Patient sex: F
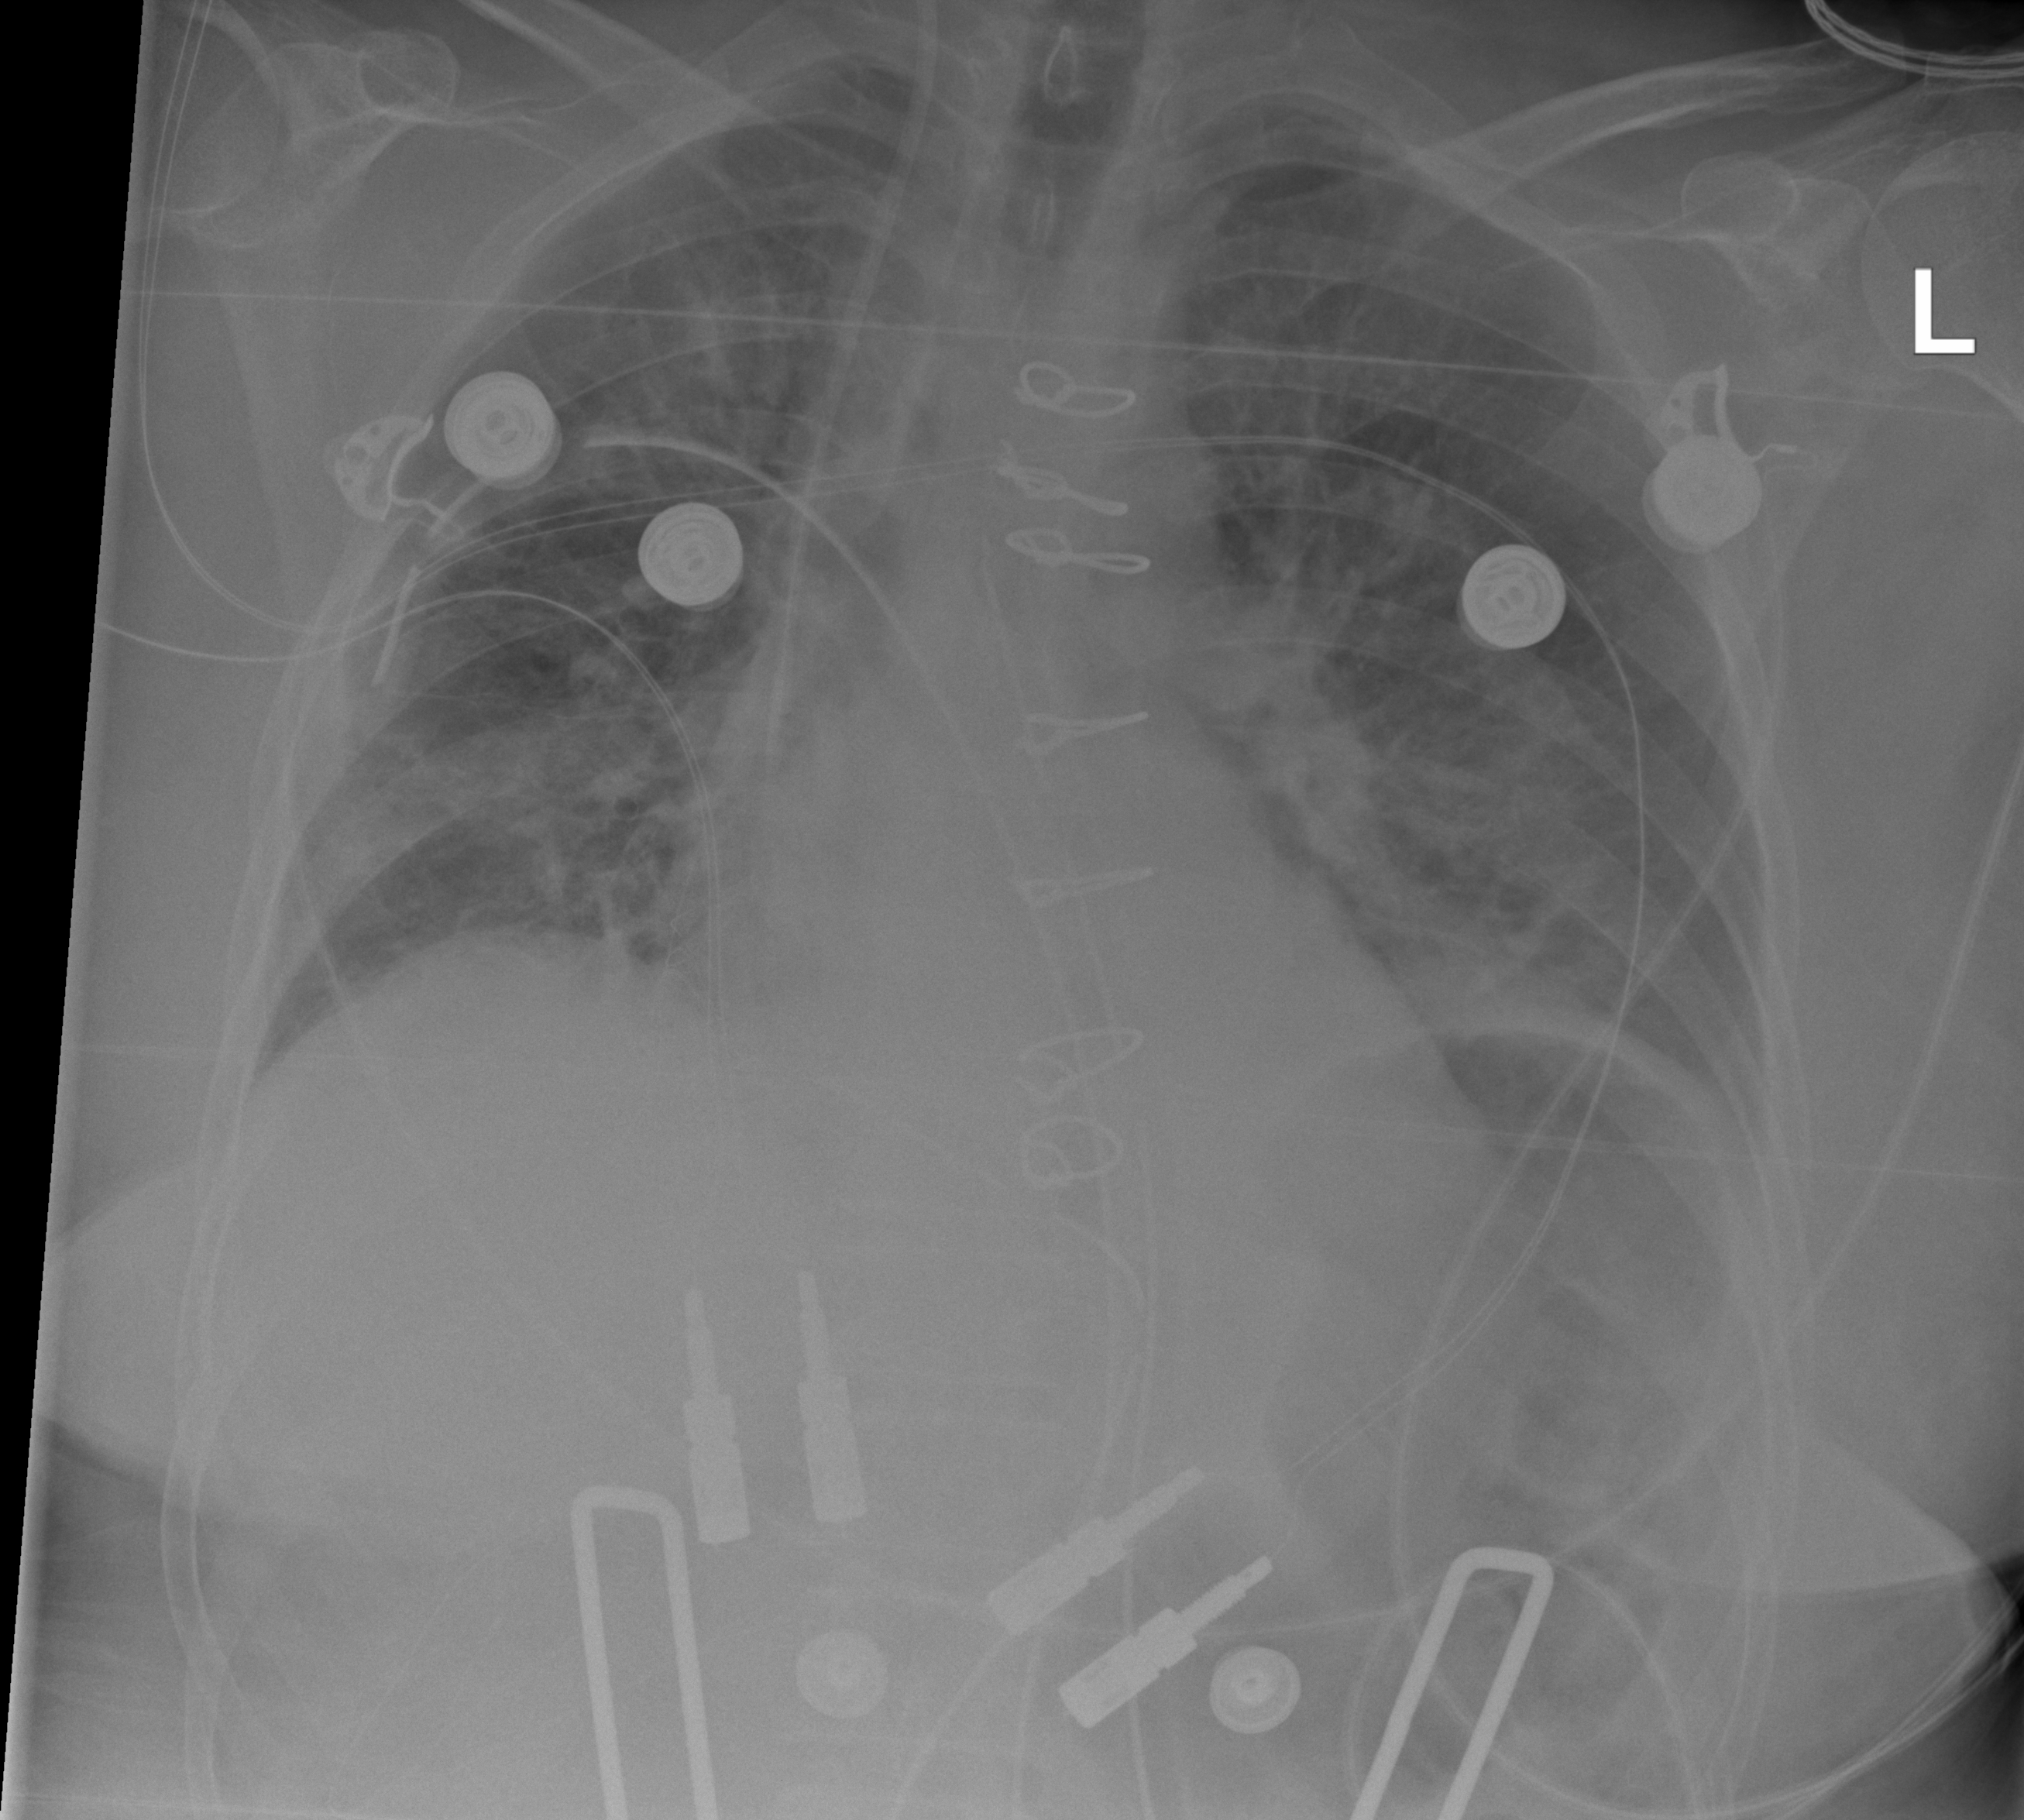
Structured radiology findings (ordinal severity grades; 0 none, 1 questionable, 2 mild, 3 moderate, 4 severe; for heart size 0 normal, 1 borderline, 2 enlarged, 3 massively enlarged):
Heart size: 0
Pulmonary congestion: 2
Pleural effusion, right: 0
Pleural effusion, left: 0
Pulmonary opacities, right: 2
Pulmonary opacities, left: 2
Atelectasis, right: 2
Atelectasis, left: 2